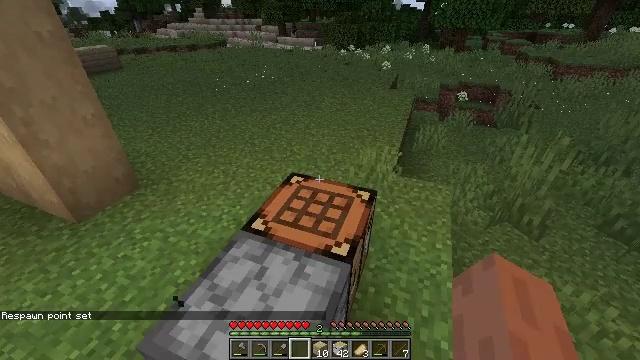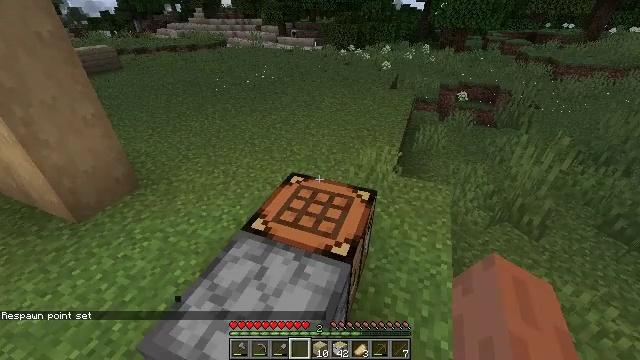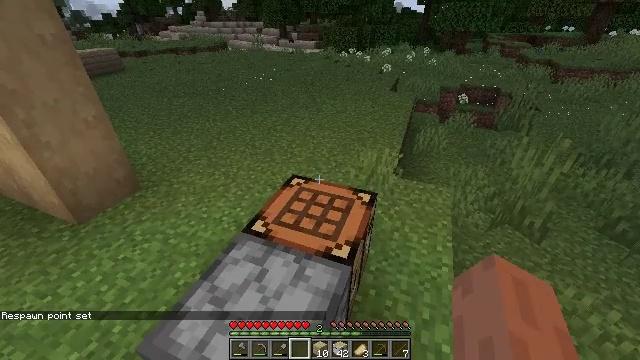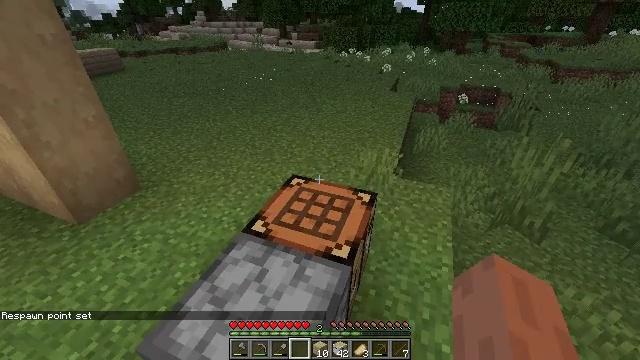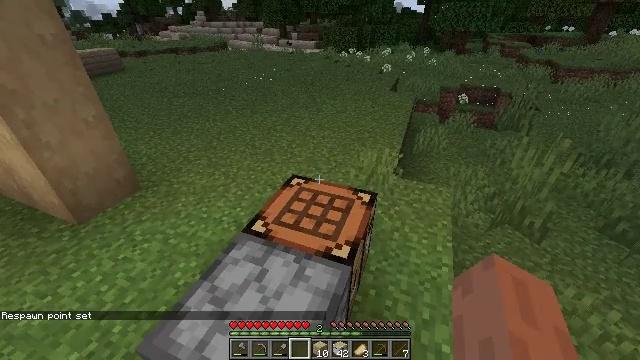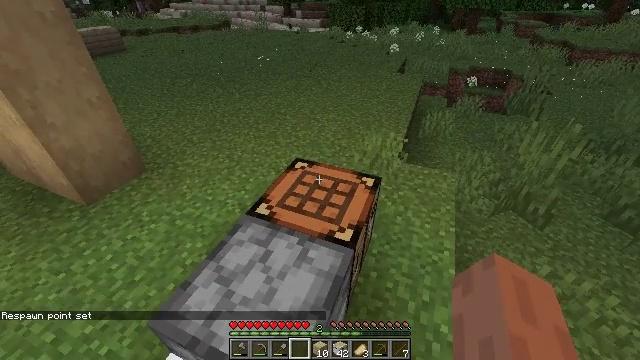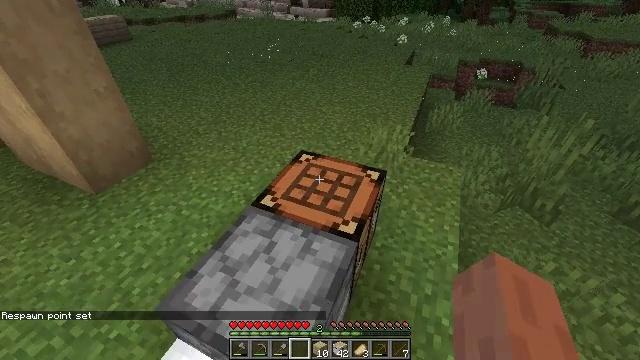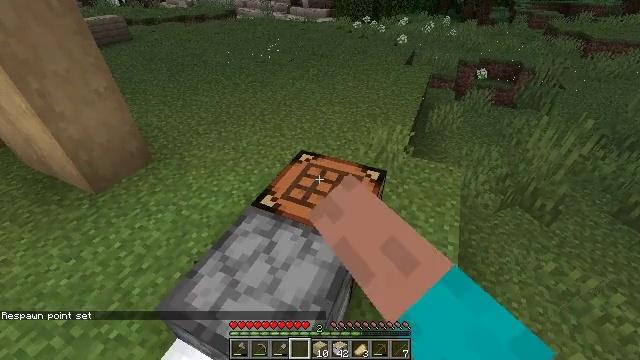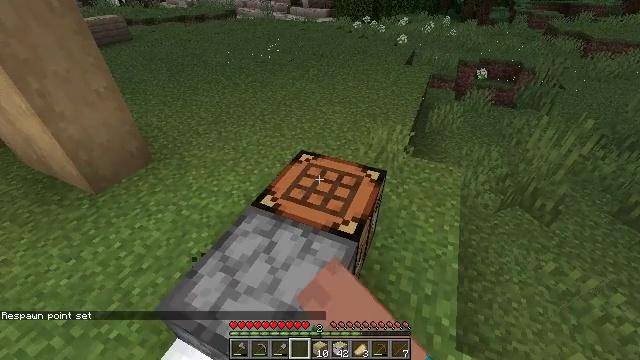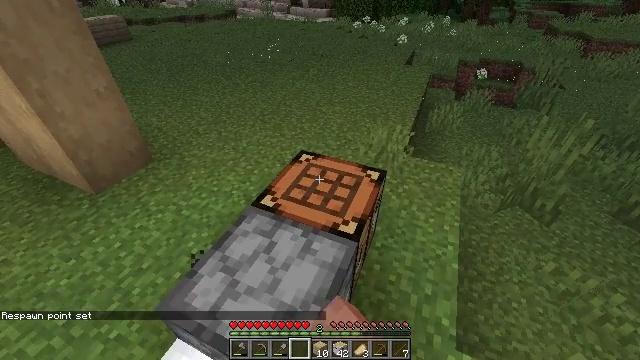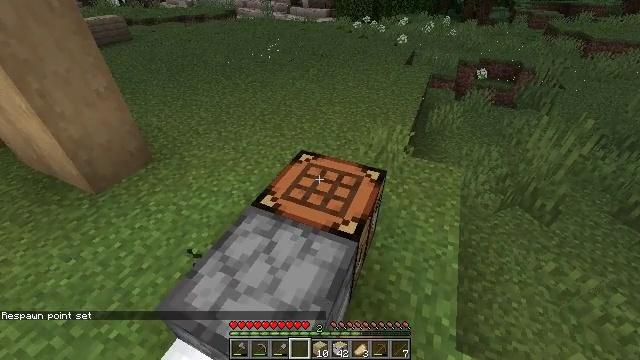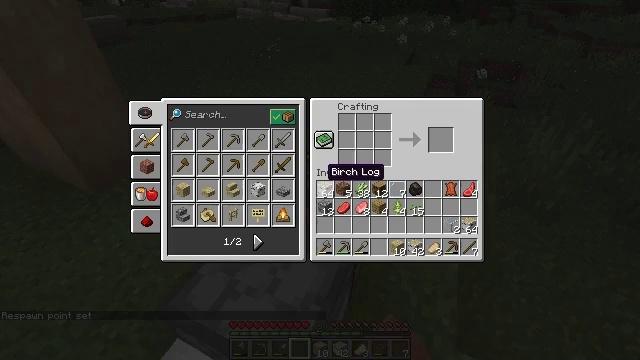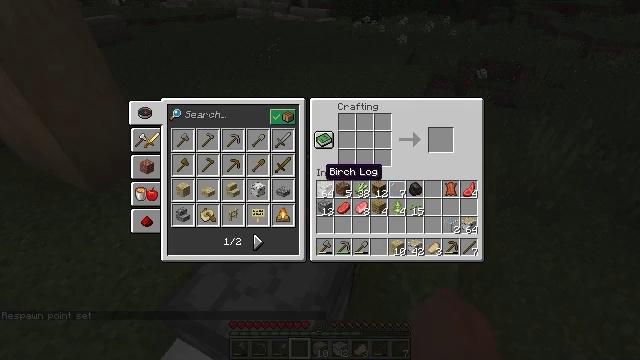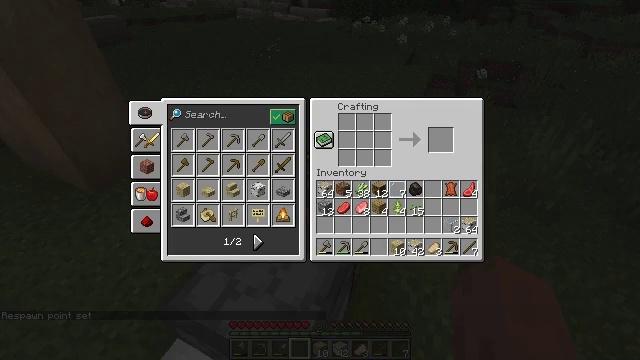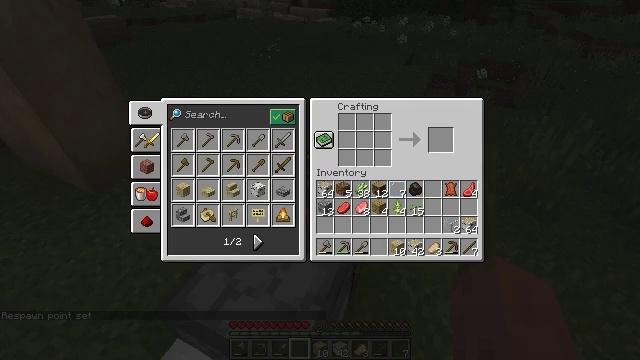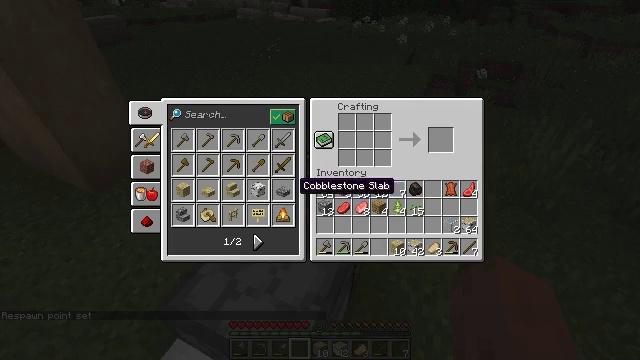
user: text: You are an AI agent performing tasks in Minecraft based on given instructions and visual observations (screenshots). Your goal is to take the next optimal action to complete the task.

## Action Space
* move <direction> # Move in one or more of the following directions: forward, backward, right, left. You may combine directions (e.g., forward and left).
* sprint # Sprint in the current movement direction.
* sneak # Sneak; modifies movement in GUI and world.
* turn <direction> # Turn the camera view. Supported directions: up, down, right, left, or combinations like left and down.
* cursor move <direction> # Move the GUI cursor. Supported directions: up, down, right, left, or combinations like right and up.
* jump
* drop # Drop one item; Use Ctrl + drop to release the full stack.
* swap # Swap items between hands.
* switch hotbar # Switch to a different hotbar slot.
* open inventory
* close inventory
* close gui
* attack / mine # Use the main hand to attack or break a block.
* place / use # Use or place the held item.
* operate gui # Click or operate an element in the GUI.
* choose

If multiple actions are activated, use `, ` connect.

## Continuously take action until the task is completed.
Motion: motion action
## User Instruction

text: Craft a birch fence.
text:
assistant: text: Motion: no_op
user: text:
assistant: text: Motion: no_op
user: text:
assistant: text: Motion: no_op
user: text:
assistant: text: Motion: no_op
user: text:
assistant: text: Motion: turn left and down
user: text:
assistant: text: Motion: turn left and down, use / place
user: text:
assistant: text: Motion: use / place
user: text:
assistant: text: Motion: no_op
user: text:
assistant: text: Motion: no_op
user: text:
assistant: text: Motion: no_op
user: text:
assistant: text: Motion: open gui
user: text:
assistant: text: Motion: no_op
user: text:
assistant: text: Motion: cursor move left
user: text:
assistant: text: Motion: cursor move left
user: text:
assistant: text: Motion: no_op
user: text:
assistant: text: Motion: no_op
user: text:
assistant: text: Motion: cursor move left and down
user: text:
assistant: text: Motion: cursor move left and down
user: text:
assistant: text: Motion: cursor move left and down
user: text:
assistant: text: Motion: cursor move down
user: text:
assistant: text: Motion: no_op
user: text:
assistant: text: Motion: no_op
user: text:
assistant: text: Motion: cursor move left and up
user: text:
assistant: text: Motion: no_op
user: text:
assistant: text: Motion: operate gui
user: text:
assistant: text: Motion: operate gui
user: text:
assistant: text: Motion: cursor move right
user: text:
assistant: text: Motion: cursor move right
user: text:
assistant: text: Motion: cursor move right and up
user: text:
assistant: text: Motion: cursor move right and up